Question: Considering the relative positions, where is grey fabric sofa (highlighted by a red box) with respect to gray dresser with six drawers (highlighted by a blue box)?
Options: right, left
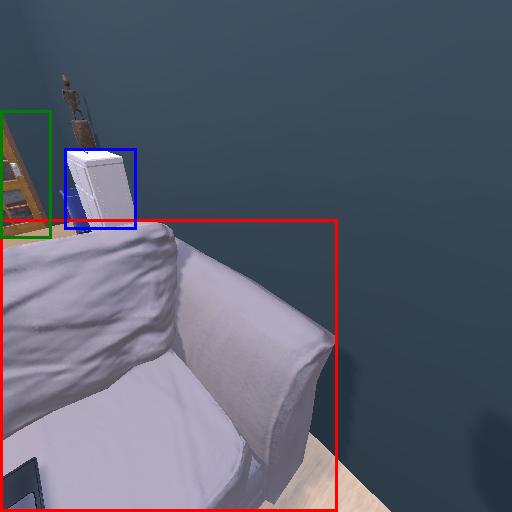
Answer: right